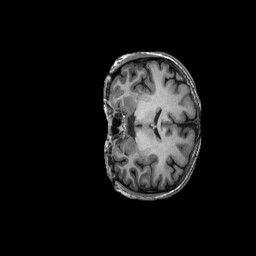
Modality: T1w
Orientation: coronal
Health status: ill
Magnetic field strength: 3 T